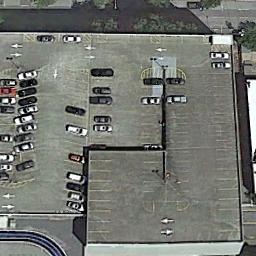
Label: parking_lot